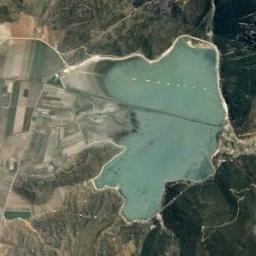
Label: lake